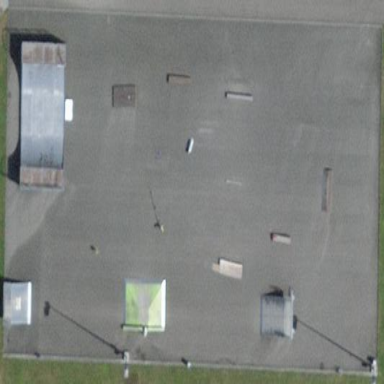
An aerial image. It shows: Asphalt pitch designated for leisure land activities.